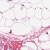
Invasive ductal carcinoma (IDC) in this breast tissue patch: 0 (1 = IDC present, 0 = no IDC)